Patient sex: M
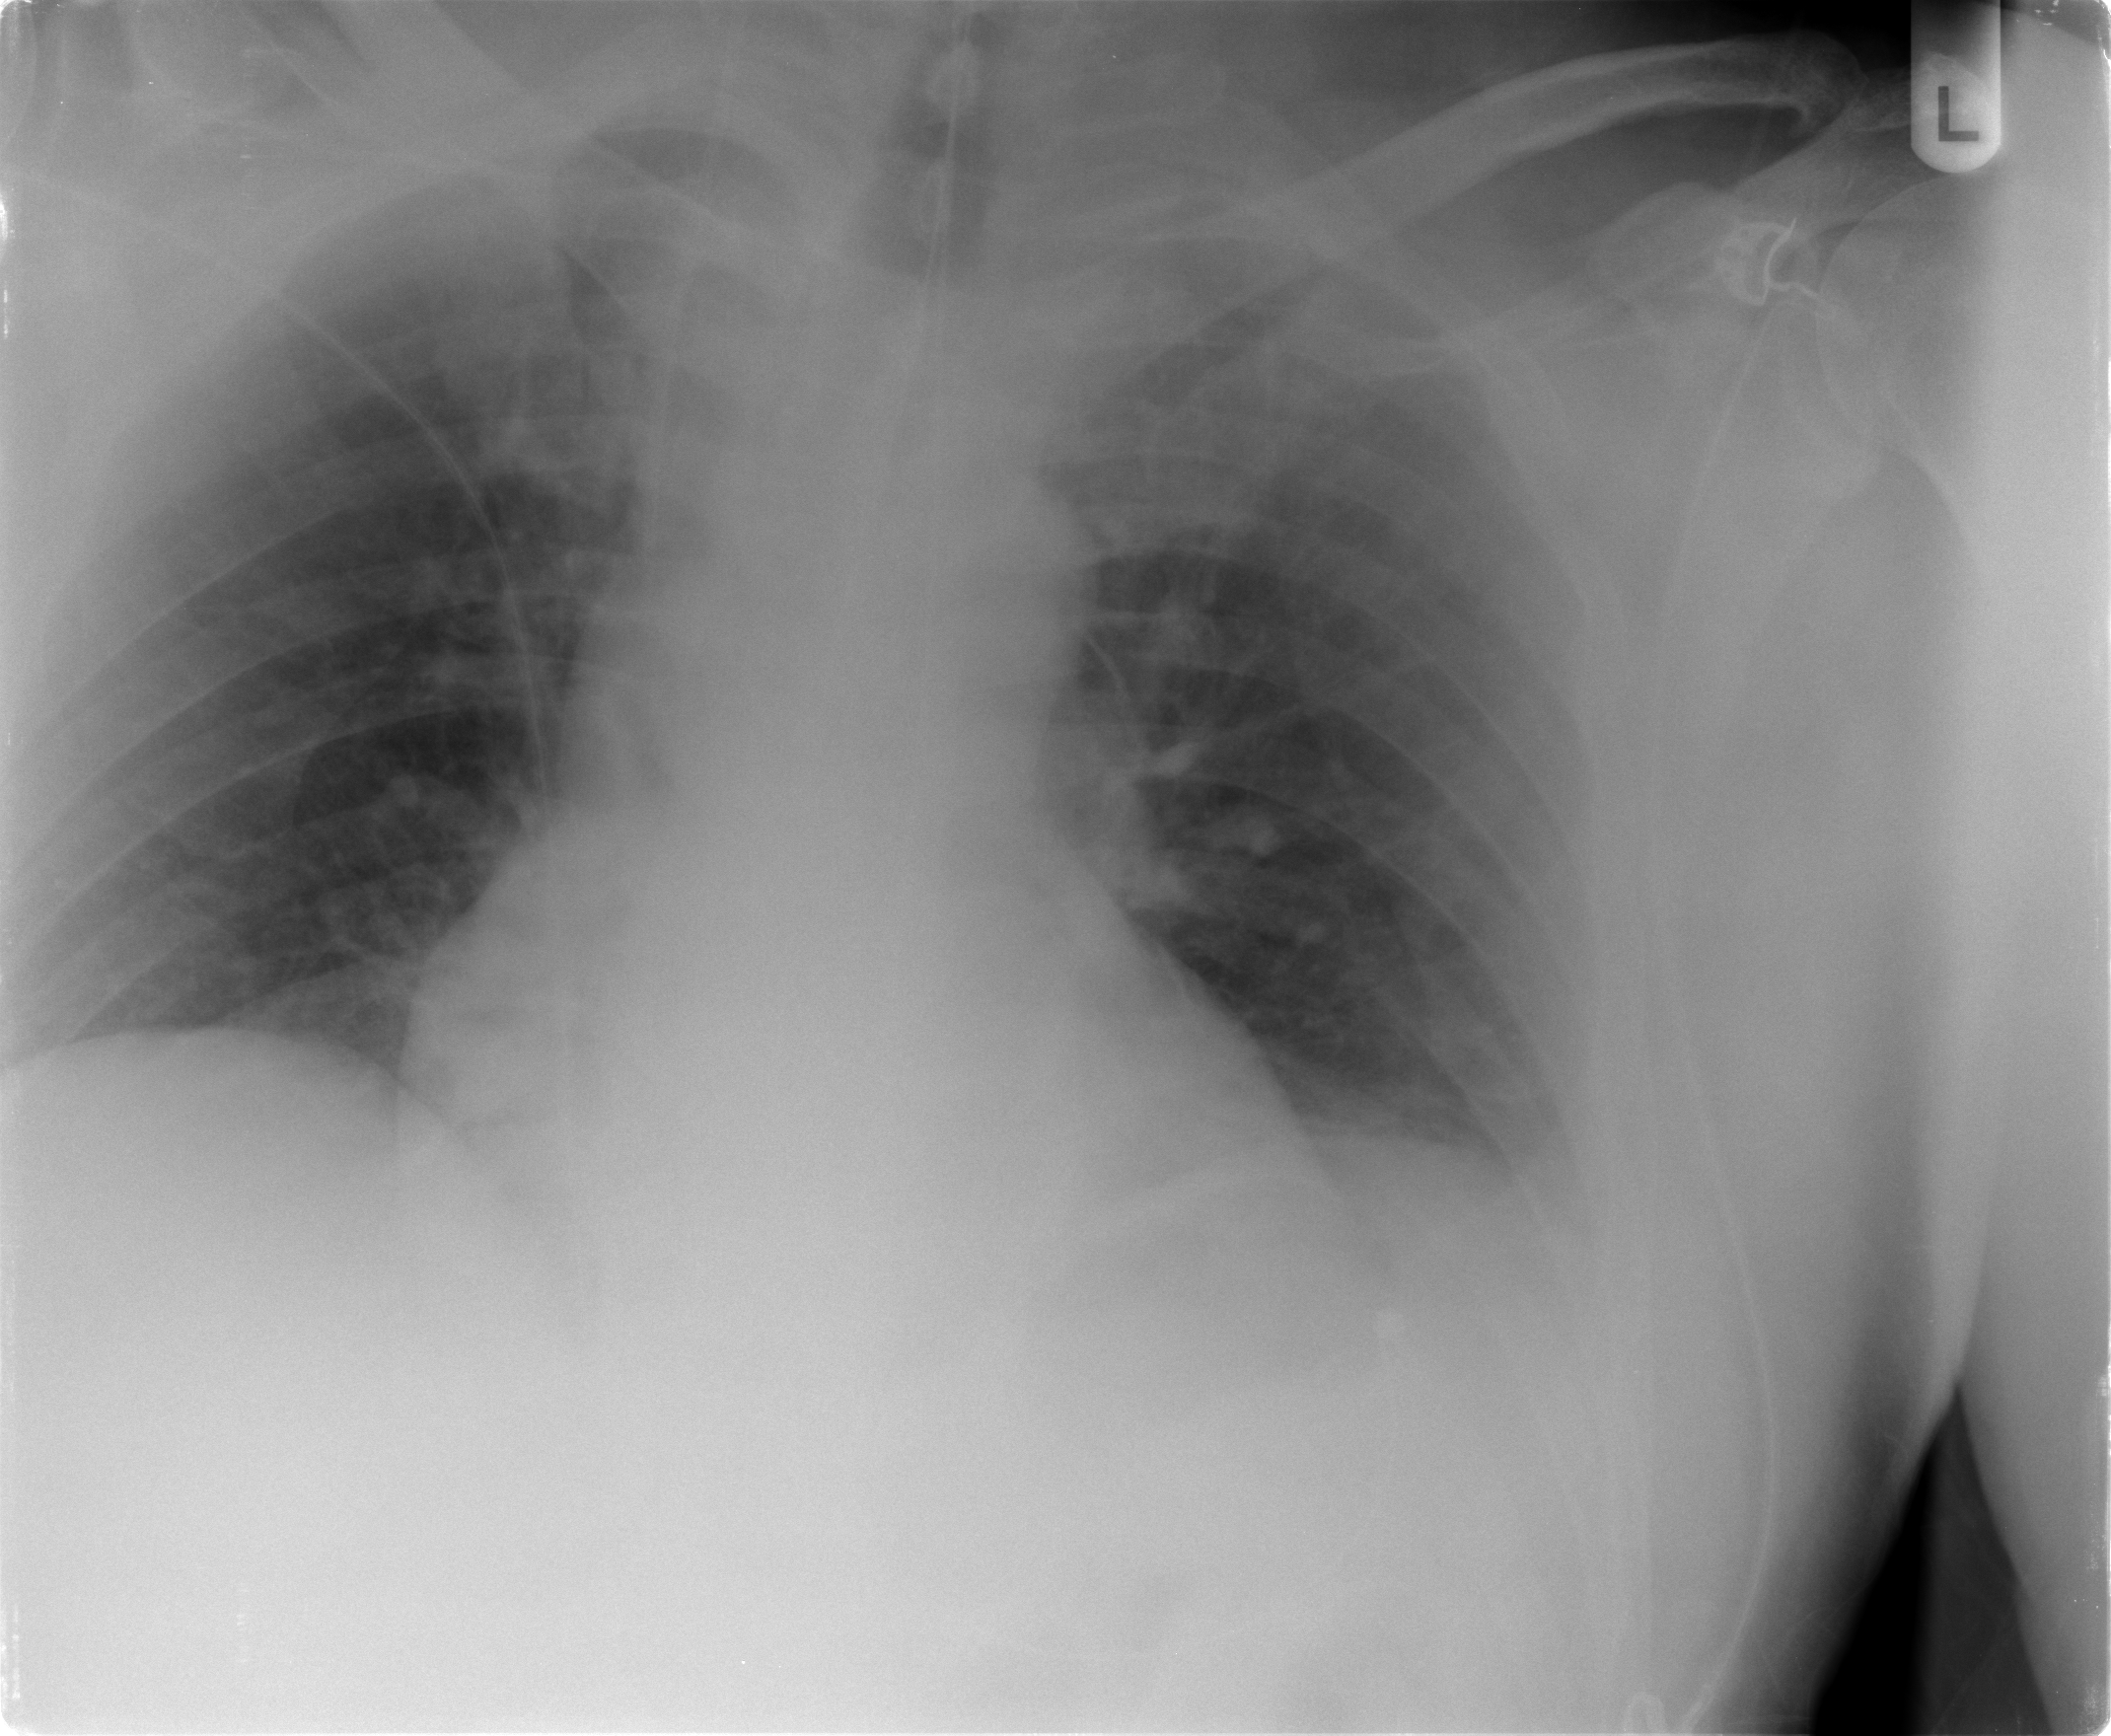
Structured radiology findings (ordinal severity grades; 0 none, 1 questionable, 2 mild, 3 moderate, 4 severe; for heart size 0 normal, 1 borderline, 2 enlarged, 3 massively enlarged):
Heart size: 0
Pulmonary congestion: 2
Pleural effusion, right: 2
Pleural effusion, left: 2
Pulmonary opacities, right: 0
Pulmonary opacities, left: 0
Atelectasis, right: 0
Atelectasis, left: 0